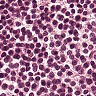
Metastatic tissue present: no